Question: May be this question already asked by another member but i won't found any answer for my question.
My question is How can i resize and rearrange textview according to text.
Please take a look at image

This kind of view used in Gmail app for sender email id and in "Android L" its known as "Chips" <URL>
Here i want to display 3 textview into sliding menu.
these 3 textview are inside relative layout.
Idea is if 1st textview text is long ("Swift" textview is something like "microsoft office" than "objective c " textview will be displayed below 1st textview "Microsoft office" and if first and second can share 1st line space than it will be displayed one after another.)
I tried AutoResizeTextView but it only resize font and it set textview height according to width so it not look good in terms of UI.
Any suggestion is appreciated
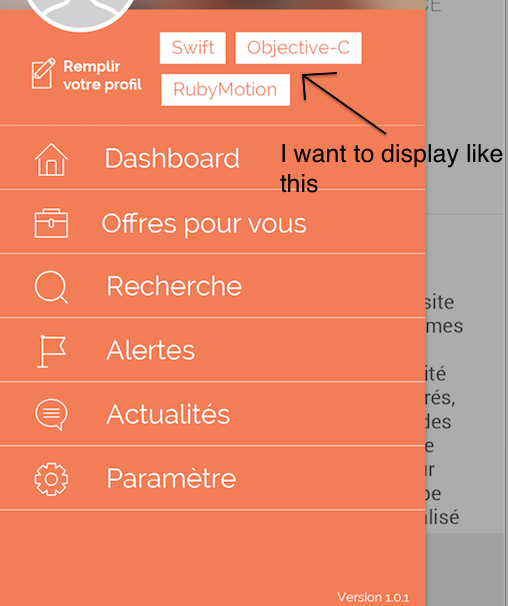
Answer: I found one very good Library called FlowLayout which take care of everything..
<URL>
Into my Relative layout
'''
<com.test.FlowLayout
android:id="@+id/chips_box_layout"
android:layout_width="match_parent"
android:layout_height="match_parent"
android:gravity="start"
>
'''
'''
chipsBoxLayout = (FlowLayout)keyword_layout.findViewById(R.id.chips_box_layout);
FlowLayout.LayoutParams params = new FlowLayout.LayoutParams(FlowLayout.LayoutParams.WRAP_CONTENT, FlowLayout.LayoutParams.WRAP_CONTENT);
params.setMargins(5, 5, 5, 5);
ArrayList<String> arrayList = new ArrayList<String>();
arrayList.add("Java");
arrayList.add("Objective c");
arrayList.add("Swift");
for(int i = 0; i<3; i++)
{
TextView t = new TextView(context);
t.setLayoutParams(params);
t.setPadding(5, 5, 5, 5);
t.setText(arrayList.get(i));
t.setTextColor(Color.BLACK);
t.setBackgroundColor(Color.WHITE);
chipsBoxLayout.addView(t);
}
'''
and it works, Thank you @dominik4142 to give me hint about chips.